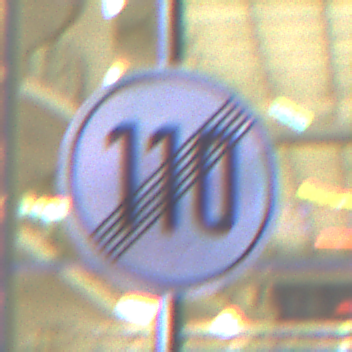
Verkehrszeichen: EndeGeschwindigkeit110
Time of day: Night
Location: Outdoor (Urban)
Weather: PartlyCloudy
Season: NotSpecified
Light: Artificial